Question: I want to delete an entry from my sql table, through Azure's sql management portal. When I query "DROP USER "XXX" " it says "Cannot drop the user 'XXX', because it does not exist or you do not have permission."
Where can I change permission for the service account to delete entries from table?

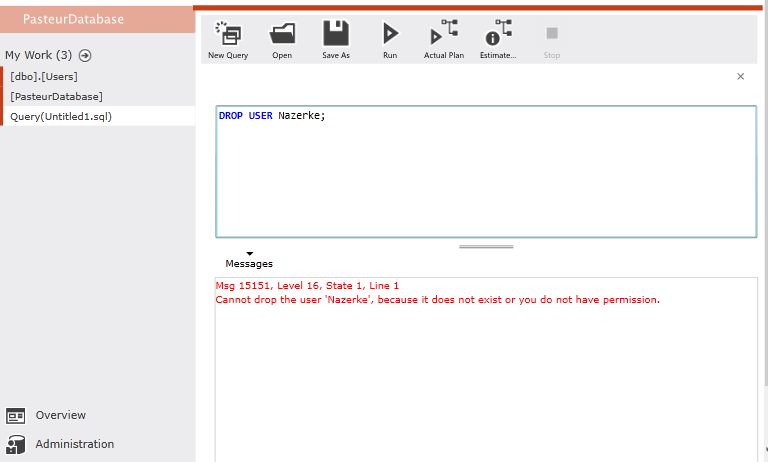
Answer: I'm assuming this question is related to your previous question (<URL>. 'DROP USER' will try to remove a user which has access to your database, this has nothing to do with removing a record from the Users table. To remove a record from the users table, execute the following query:
'''
DELETE FROM dbo.Users WHERE Username = 'Nazerke'
'''